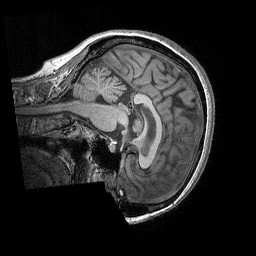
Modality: T1w
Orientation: sagittal
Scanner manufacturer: siemens
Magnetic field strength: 3 T
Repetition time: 2.3 s
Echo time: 0.00298 s